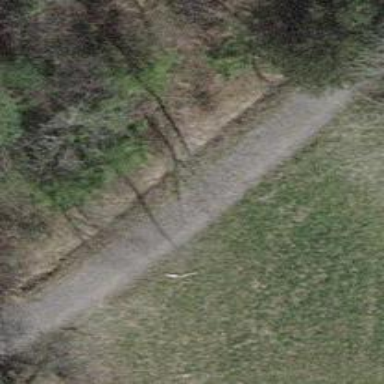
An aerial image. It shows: Track with compacted grade 2 surface.